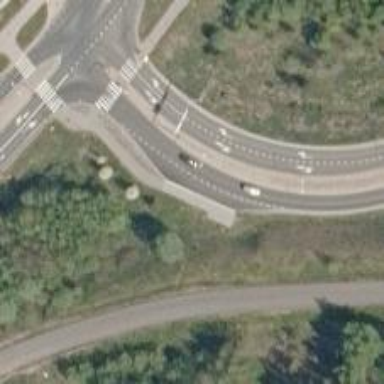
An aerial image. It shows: Asphalt road with secondary link designation.